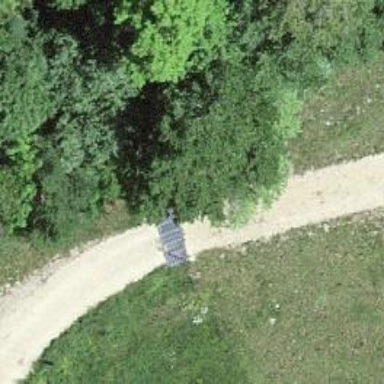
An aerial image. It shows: Cattle grid.